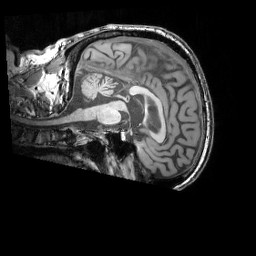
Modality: T1w
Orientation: sagittal
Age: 72
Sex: male
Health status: ill
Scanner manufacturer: siemens
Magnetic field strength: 3 T
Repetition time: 1.75 s
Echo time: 0.00418 s